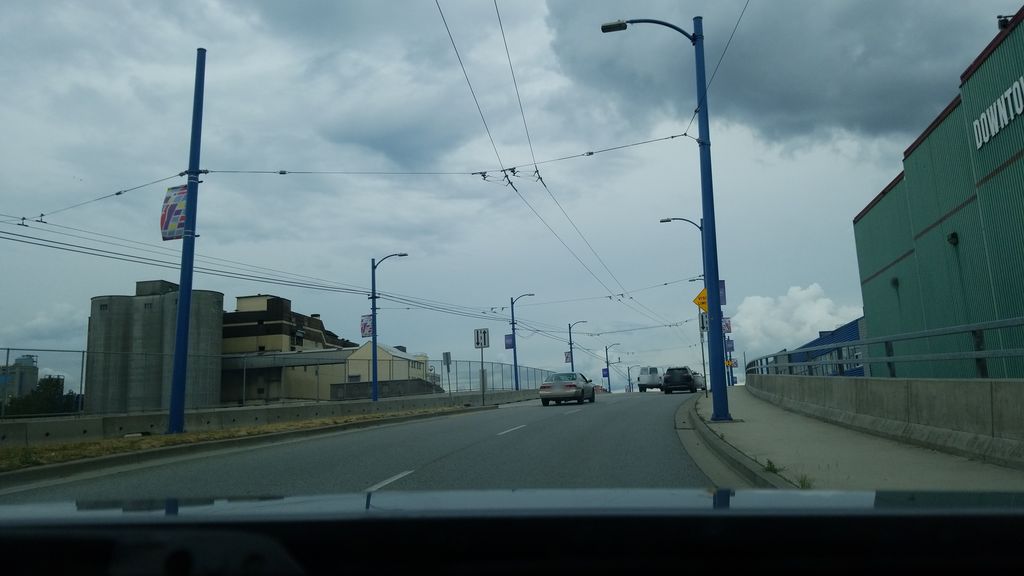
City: vancouver